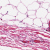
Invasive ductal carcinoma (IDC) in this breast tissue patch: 0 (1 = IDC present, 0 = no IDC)